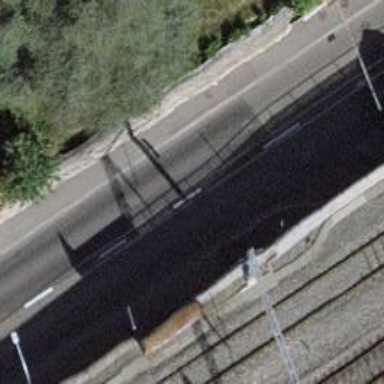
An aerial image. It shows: Uncontrolled crossing on the road.